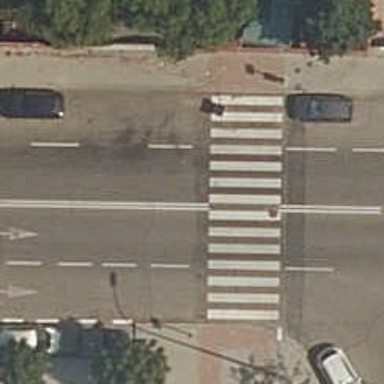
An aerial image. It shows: Uncontrolled crossing on the road.